Interaction volume radius: 10 \u00c5
Interaction volume height: 10 \u00c5
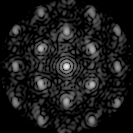
Disorder parameter: 0.327